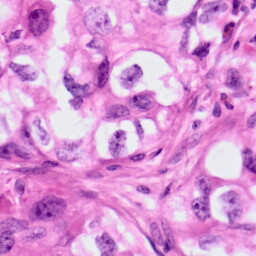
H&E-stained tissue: Lung